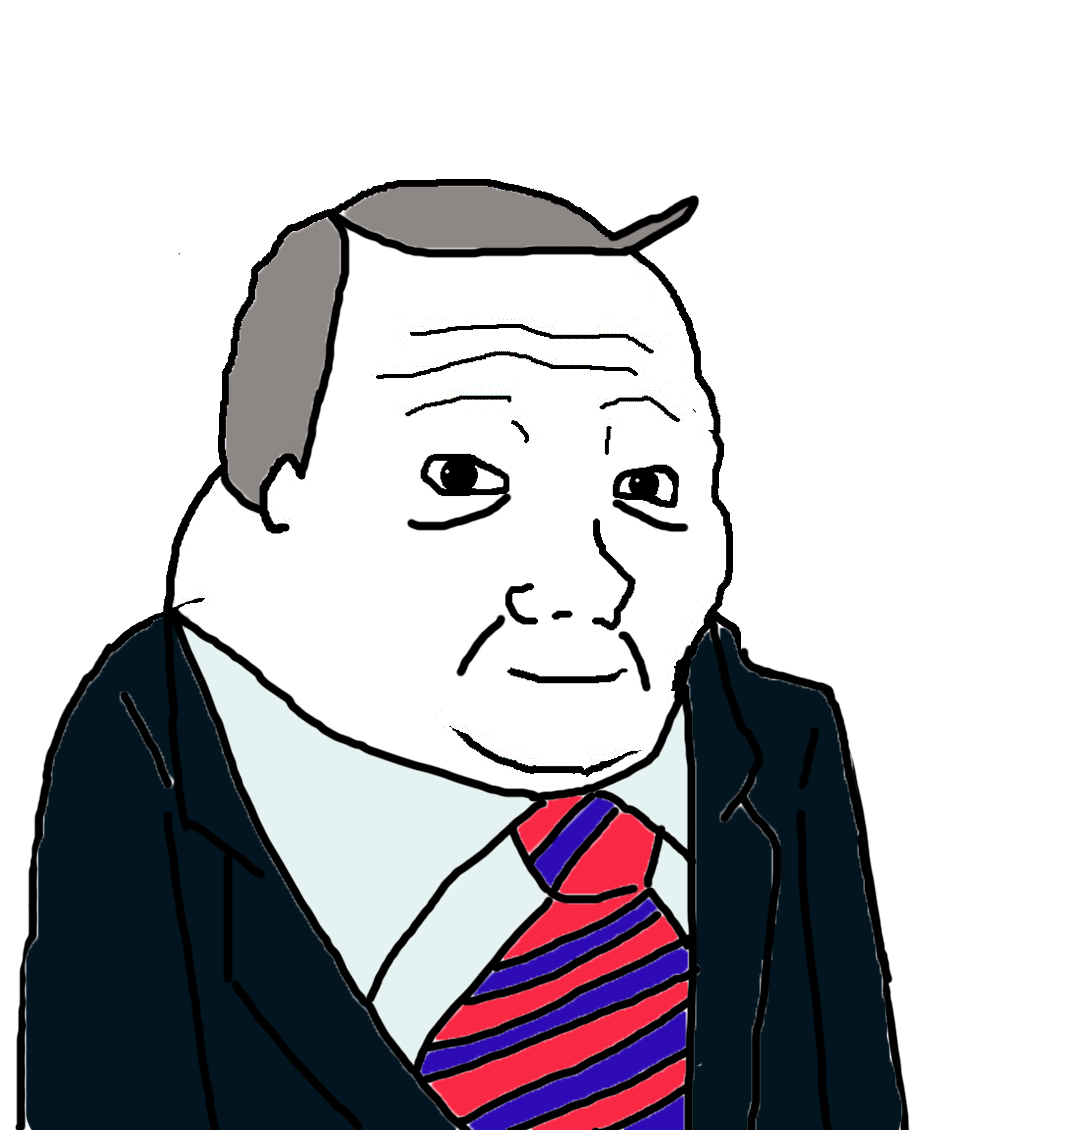
Label: 5_Blobjak